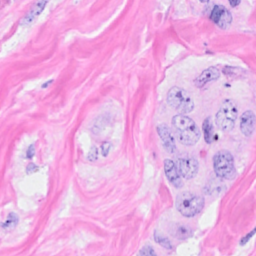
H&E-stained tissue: Breast